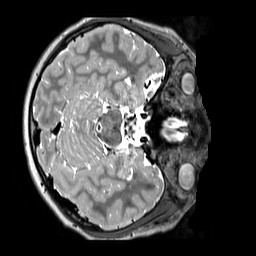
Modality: T2w
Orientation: axial
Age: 9
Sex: male
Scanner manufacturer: siemens
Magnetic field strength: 3 T
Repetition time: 3.2 s
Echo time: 0.408 s